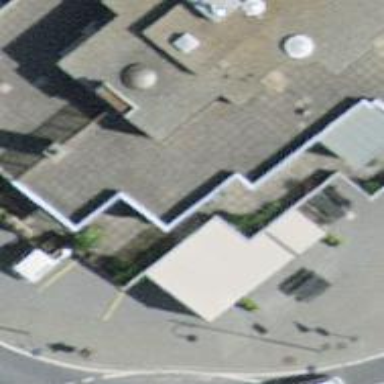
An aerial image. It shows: Restaurant.